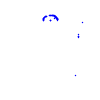
Particle: pion